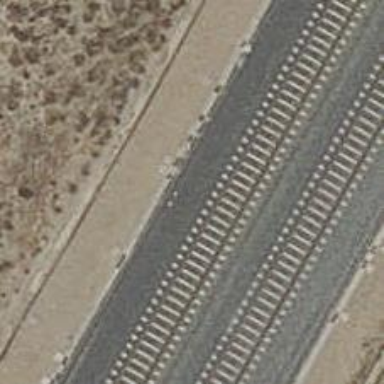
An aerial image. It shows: Rail line with electrified contact lines on embankment.